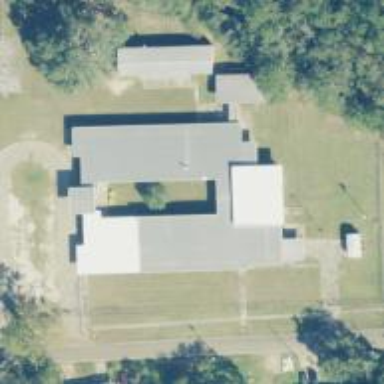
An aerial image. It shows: School.